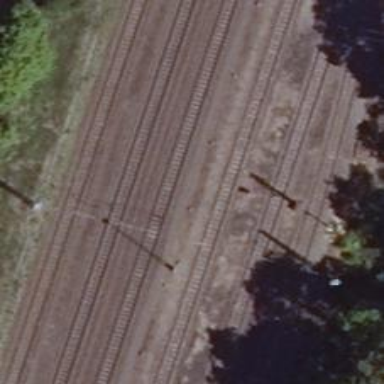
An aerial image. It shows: Railway signal.